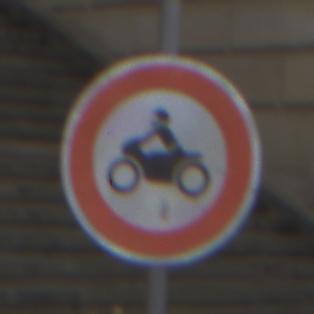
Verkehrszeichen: VerbotKraftraeder
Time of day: Midday
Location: Outdoor (Urban)
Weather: Overcast
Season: NotSpecified
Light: Natural